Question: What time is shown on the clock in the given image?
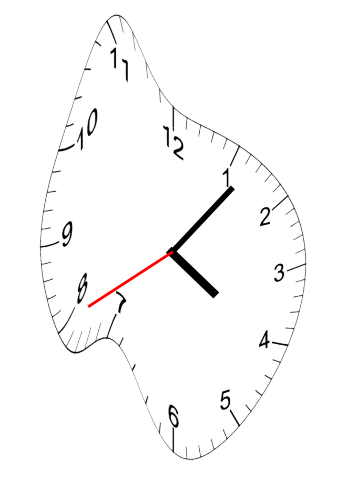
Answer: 04:06:40